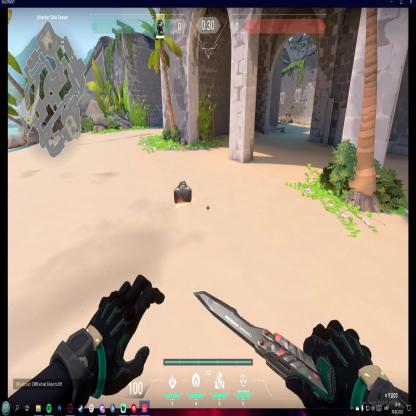
Label: dropped spike